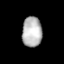
Tissue: lung
Cell type: Fibroblasts
Senescence score: 0.2042
Nuclear area (px): 585
Mean DAPI intensity: 183.178